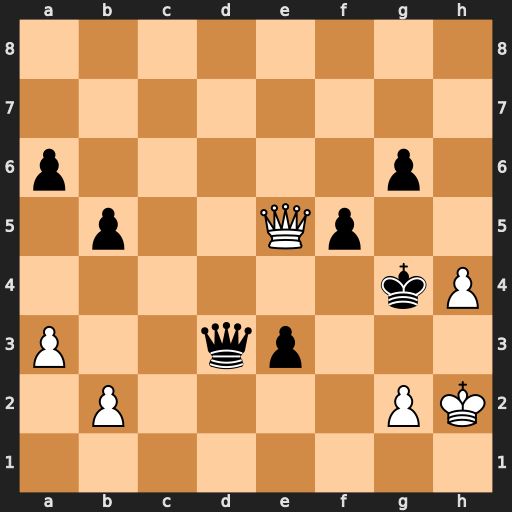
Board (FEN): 8/8/p5p1/1p2Qp2/6kP/P2qp3/1P4PK/8
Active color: w
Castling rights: -
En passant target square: -
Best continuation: Qg3+ Kh5 Qg5#